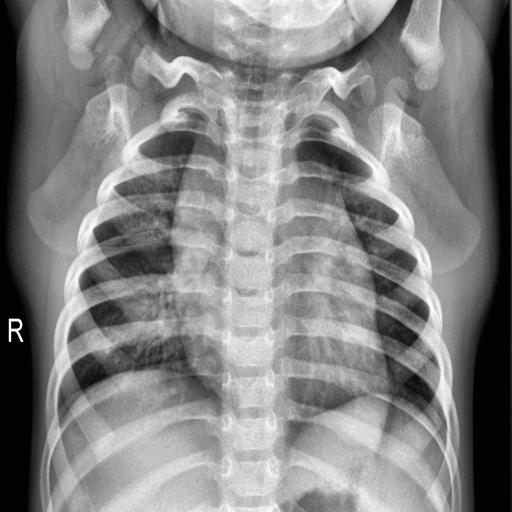
Finding: NORMAL